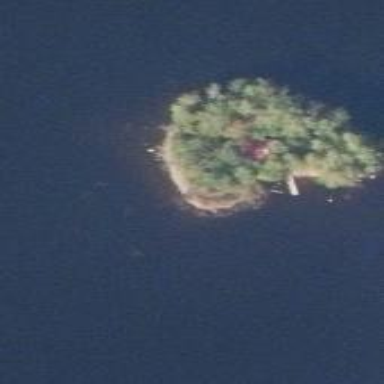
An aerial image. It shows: Islet.